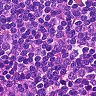
Metastatic tissue present: no